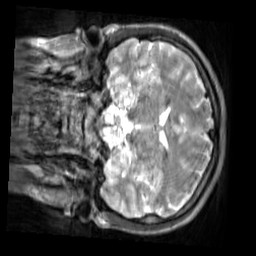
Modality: T2w
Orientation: coronal
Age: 22
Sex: male
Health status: ill
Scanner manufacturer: siemens
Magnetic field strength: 3 T
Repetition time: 2.8 s
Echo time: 0.326 s